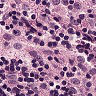
Metastatic tissue present: no